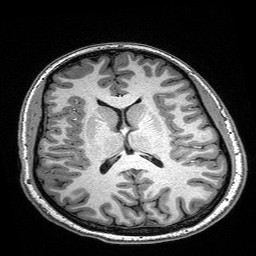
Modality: T1w
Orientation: coronal